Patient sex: F
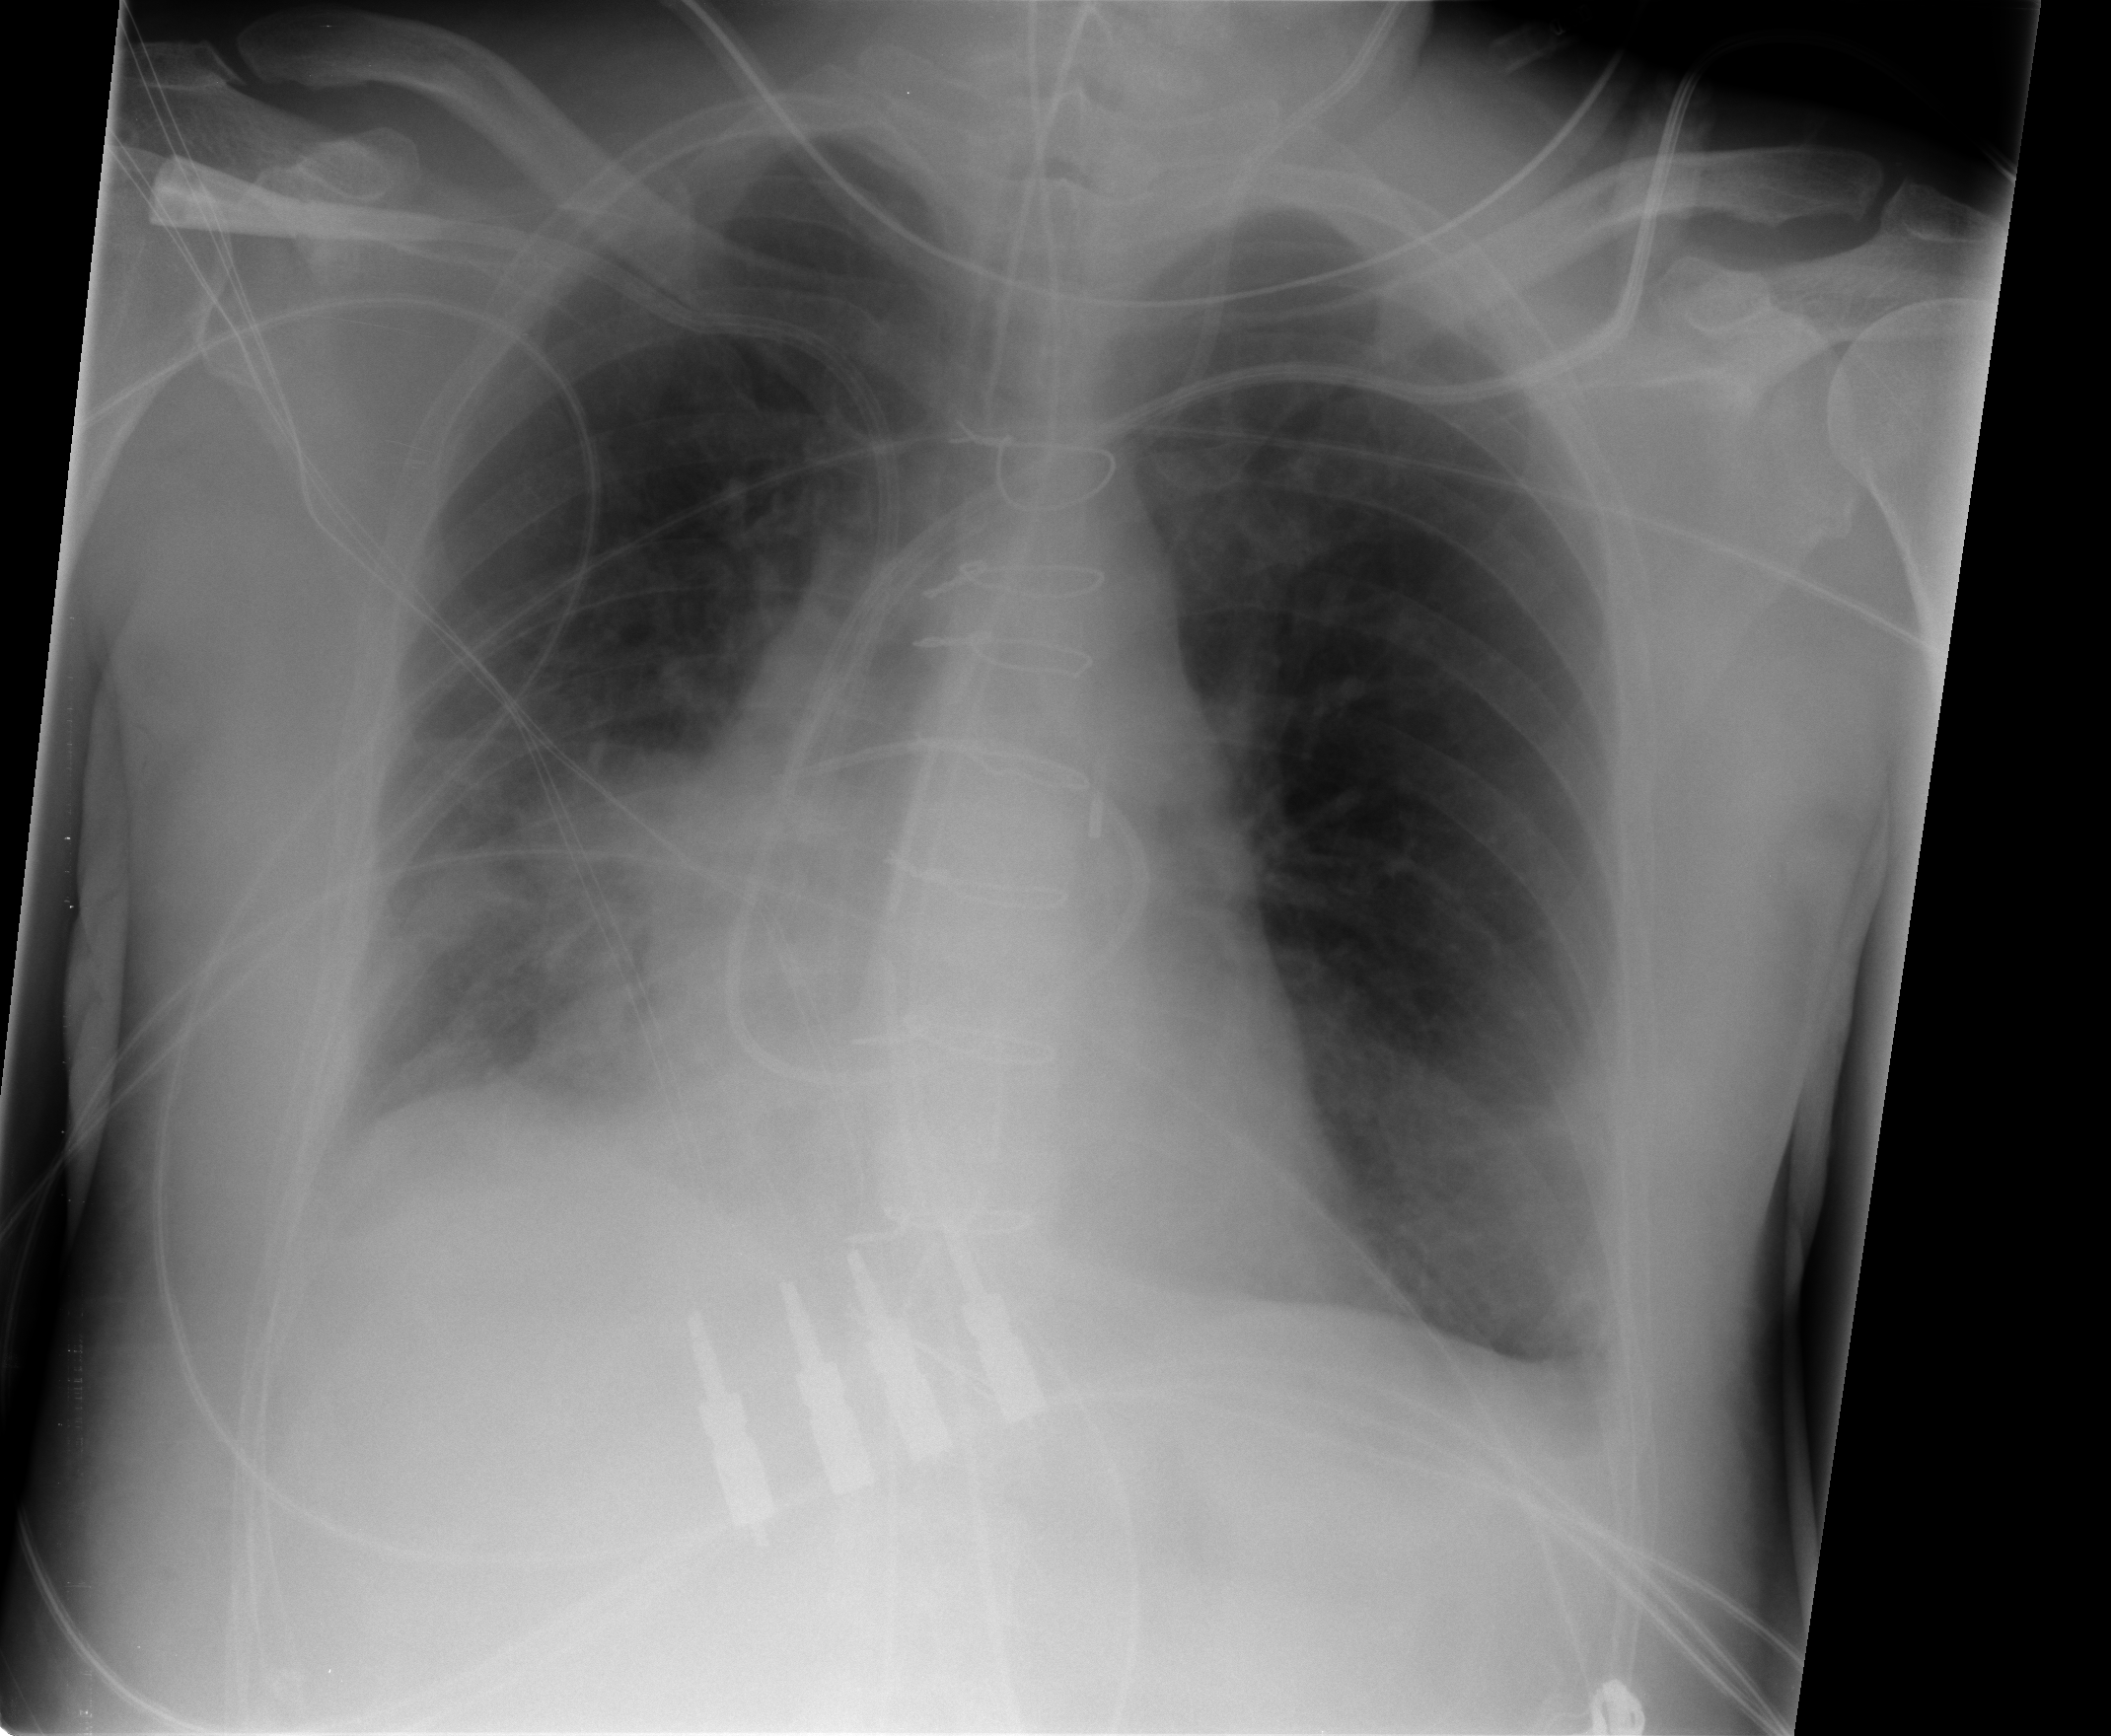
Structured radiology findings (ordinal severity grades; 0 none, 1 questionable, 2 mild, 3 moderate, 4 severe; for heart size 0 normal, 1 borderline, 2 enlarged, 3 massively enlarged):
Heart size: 0
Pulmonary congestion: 0
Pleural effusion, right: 1
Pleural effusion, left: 1
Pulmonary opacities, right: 3
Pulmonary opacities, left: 0
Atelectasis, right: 2
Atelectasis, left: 2